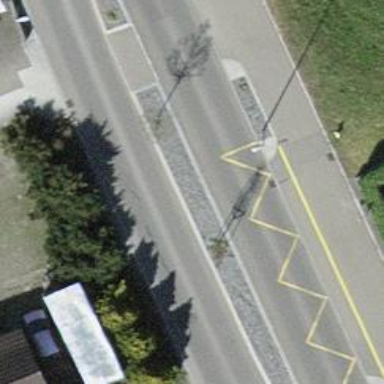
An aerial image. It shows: Bus stop equipped with public transport stop position.